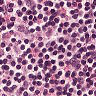
Metastatic tissue present: no